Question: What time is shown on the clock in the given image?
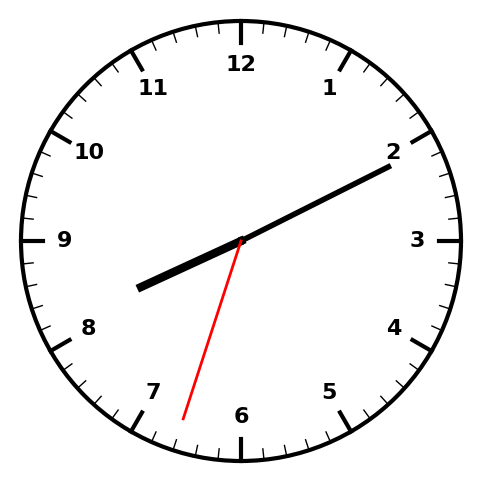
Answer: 08:10:33